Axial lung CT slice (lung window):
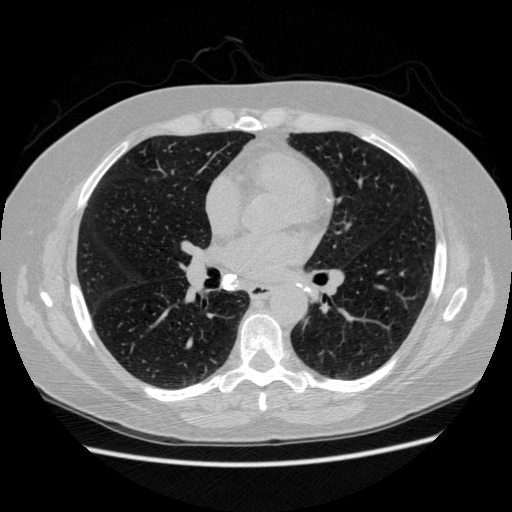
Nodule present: no